Question: I created new app in Android Studio and I put into my gradle file two flavours. Sadly IDE generates for me some wierd build types with prefix 'adsenseTag' and I don't know how to remove it.
'''
buildTypes {
release {
runProguard true
proguardFiles getDefaultProguardFile('proguard-android.txt'), 'proguard-rules.txt'
}
debug.initWith(buildTypes.release)
debug {
debuggable true
runProguard false
signingConfig signingConfigs.debug
}
}
productFlavors {
free {
packageName freePackage
buildConfigField "java.lang.String", "AD_SENSE_TAG", ""$adsenseTagFree""
}
paid {
packageName paidPackage
buildConfigField "java.lang.String", "AD_SENSE_TAG", ""$adsenseTagPaid""
}
}
'''
And here is screen from my Build Variants window:

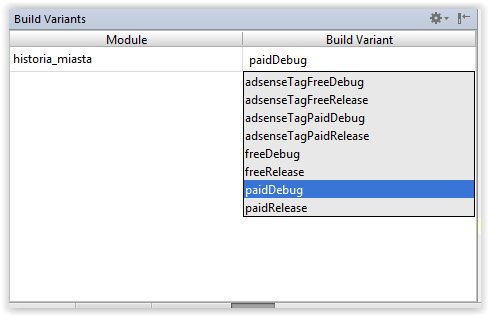
Answer: What are you trying to accomplish with the GString notation (the '$' in strings like '""$adsenseTagFree""')? That's what's confusing it -- in my test project, if I remove the '$', it acts normally. It would take some research to figure out exactly what's going on, but I know it's happening at the Gradle level, not the Android Studio level, because running 'gradlew tasks' from the command line reveals the same bogus task names. I suspect it has something to do with exactly when that GString gets expanded in the buildfile evaluation/execution process.
If you don't need the '$' notation, then just remove it; if you do, then provide more details on what you're trying to accomplish with it.